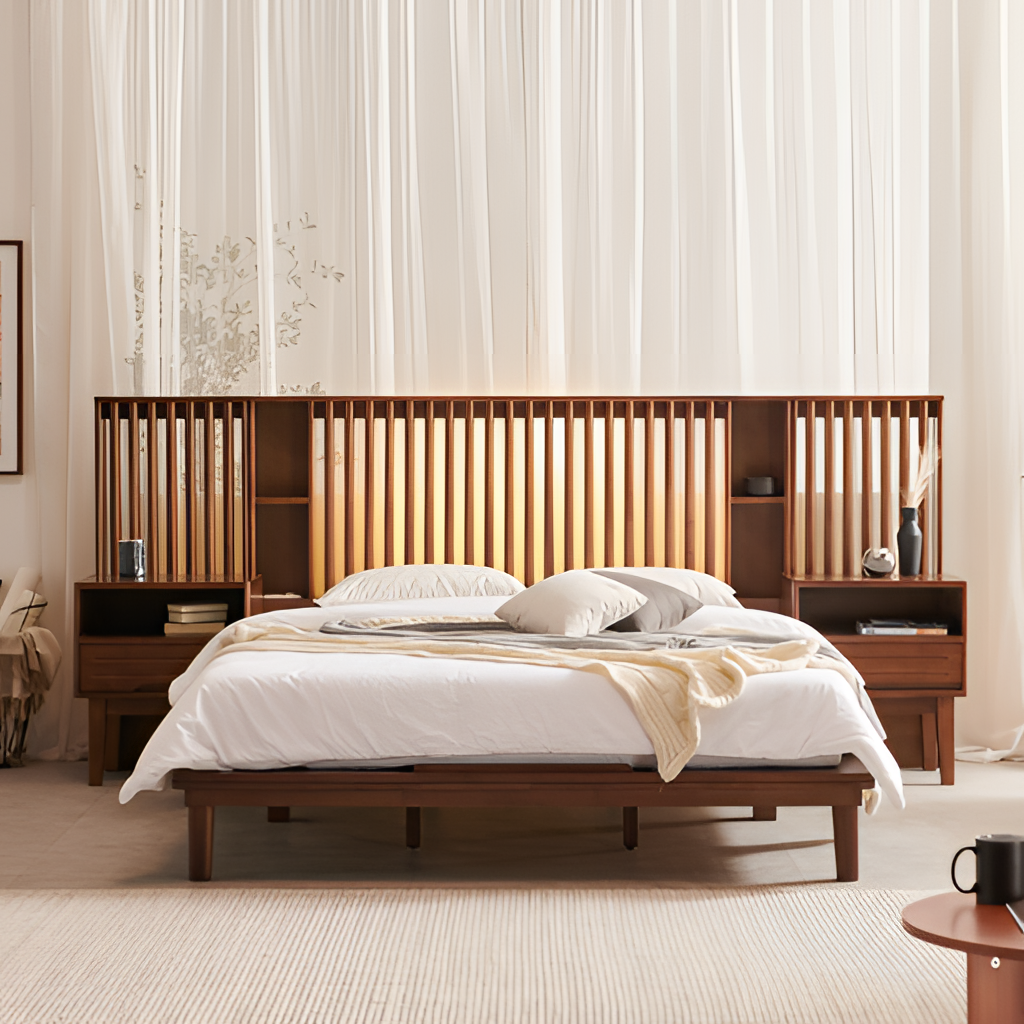
bedroom, wood backlit headboard bed, contemporary, carpet flooring, with striped pattern, cream fabric wallpaper, with solid pattern